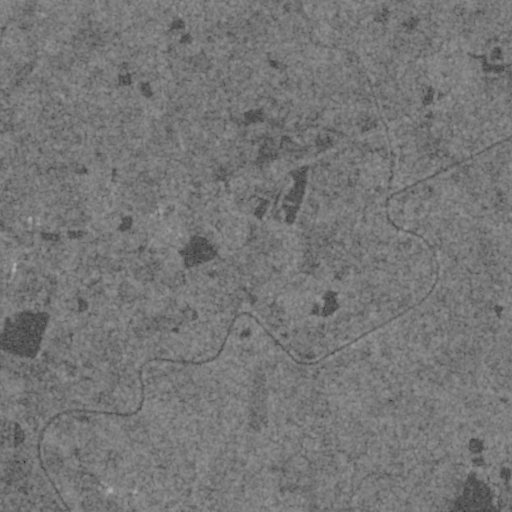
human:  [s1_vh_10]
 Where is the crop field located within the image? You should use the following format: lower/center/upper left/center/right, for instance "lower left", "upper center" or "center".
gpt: The crop field is located in the upper right of the image.
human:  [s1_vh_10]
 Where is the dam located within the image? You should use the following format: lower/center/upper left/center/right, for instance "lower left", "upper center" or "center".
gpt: The dam is located in the lower left of the image.
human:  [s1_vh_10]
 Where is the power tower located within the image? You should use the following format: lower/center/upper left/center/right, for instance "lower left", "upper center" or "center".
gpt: The power tower is located in the left of the image.
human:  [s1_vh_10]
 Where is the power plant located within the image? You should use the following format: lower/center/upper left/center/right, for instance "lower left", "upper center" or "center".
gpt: There is no power plant in the image.

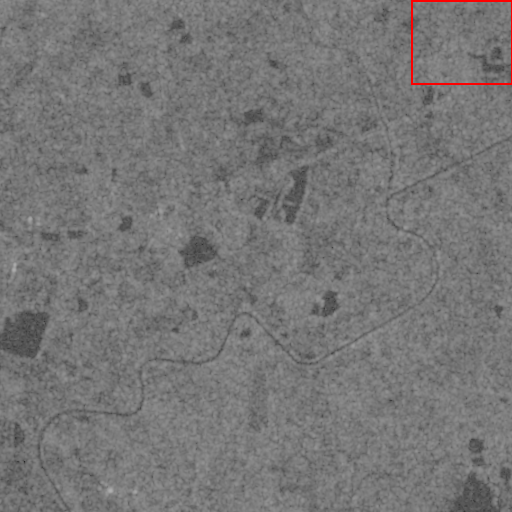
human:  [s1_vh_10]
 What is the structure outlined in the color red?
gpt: The structure outlined in red is a crop field.
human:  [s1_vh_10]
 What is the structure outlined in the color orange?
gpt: There is no orange outline.